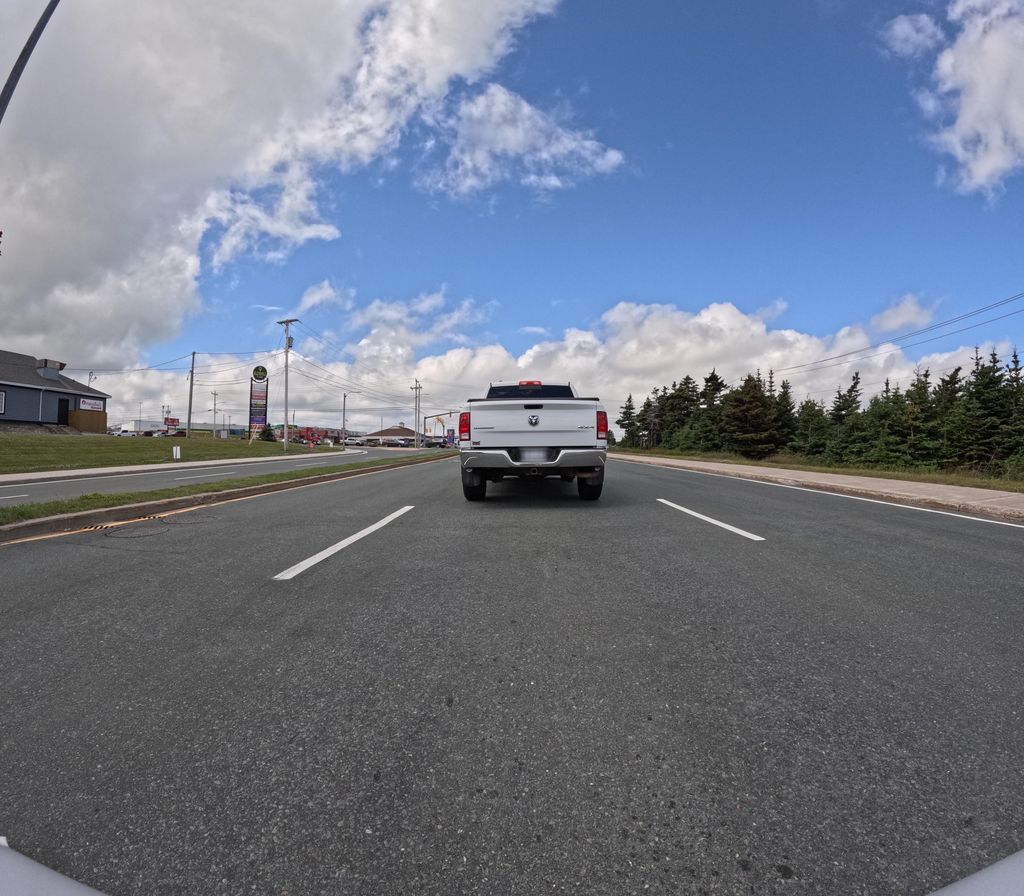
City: st_johns